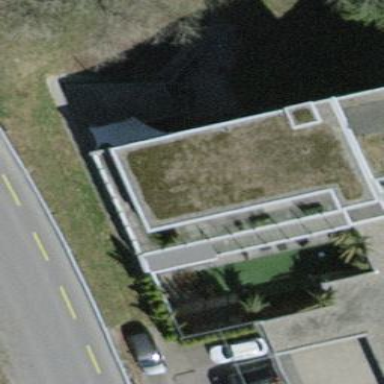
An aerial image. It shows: Residential building.